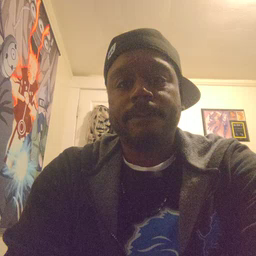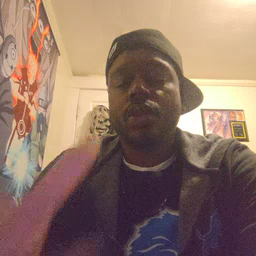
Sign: wolf